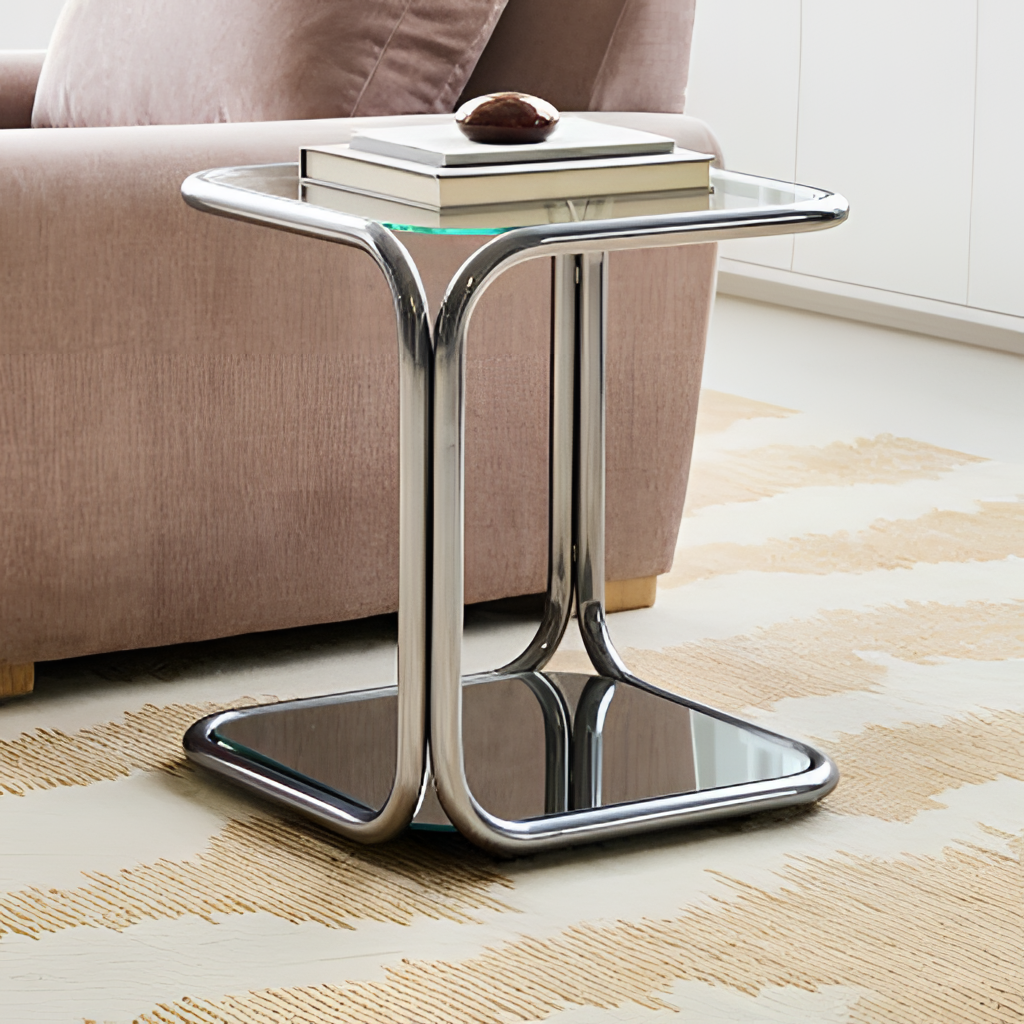
fabric armchair, living room, cream wood flooring, with plank pattern, wallpaper, contemporary